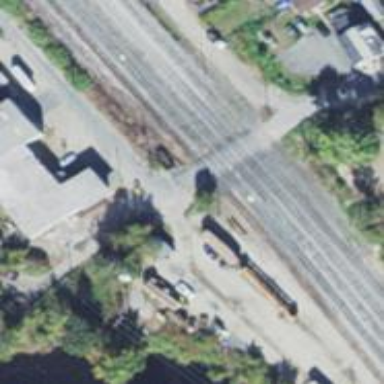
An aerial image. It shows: Railway level crossing.